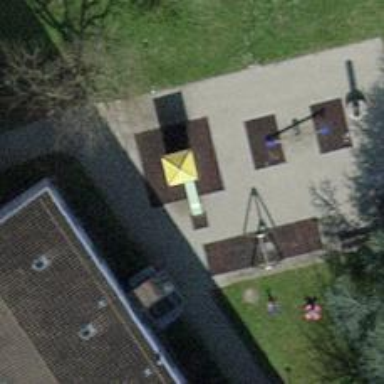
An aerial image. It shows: Playground with slide.